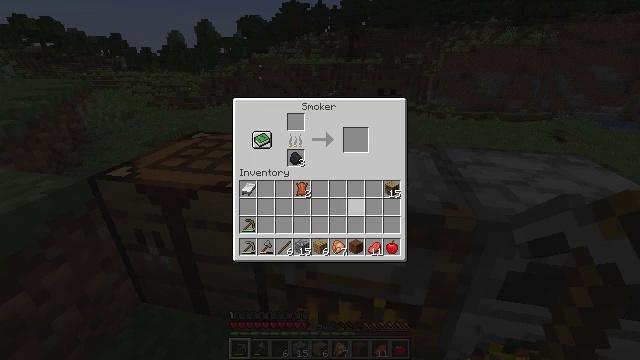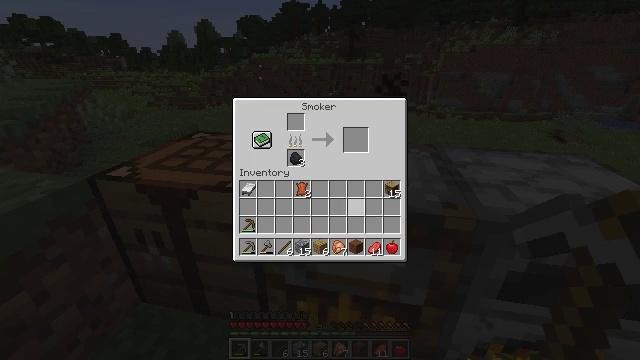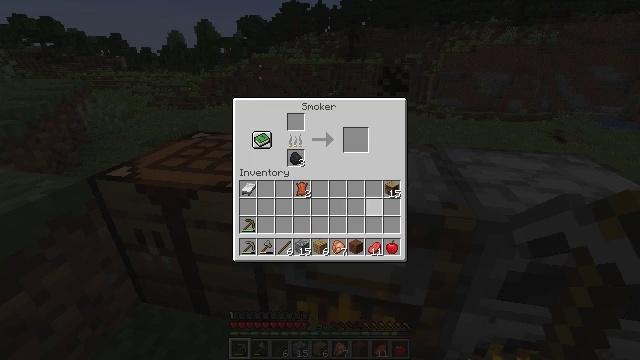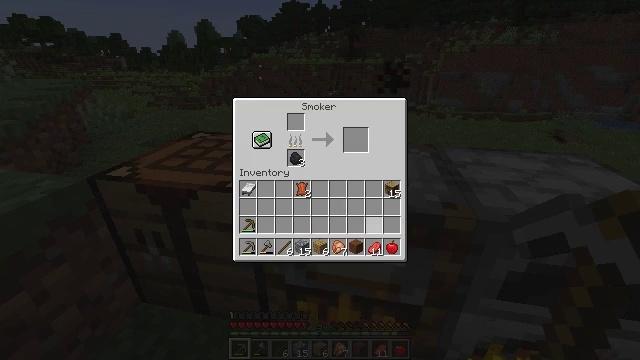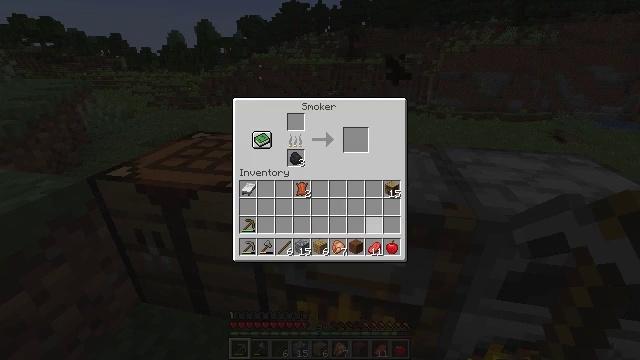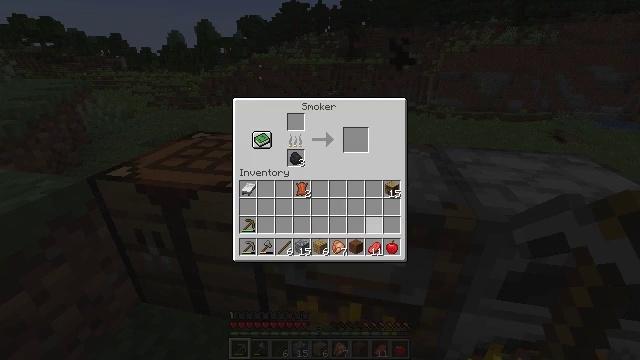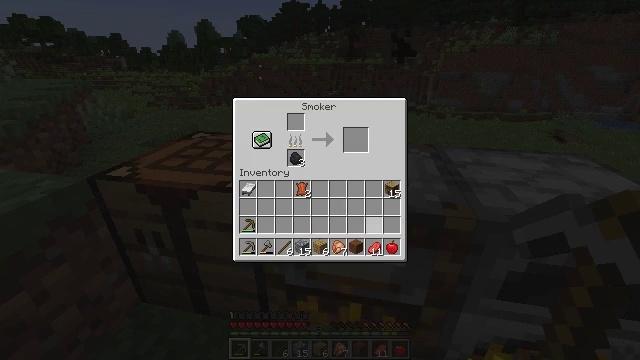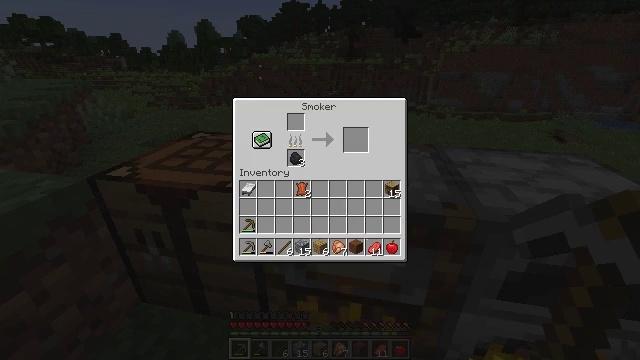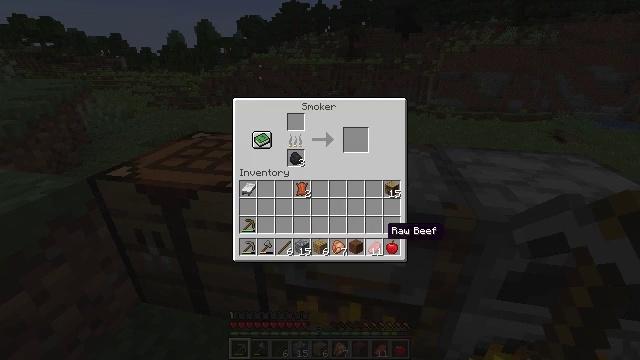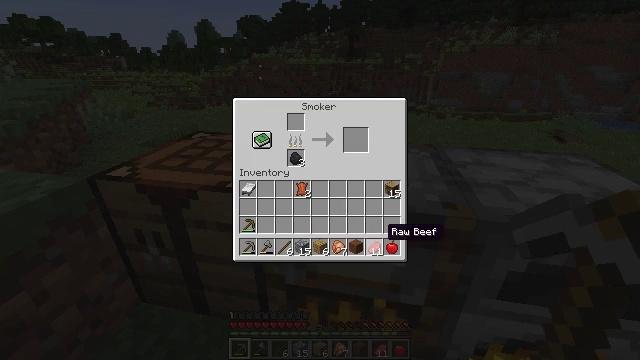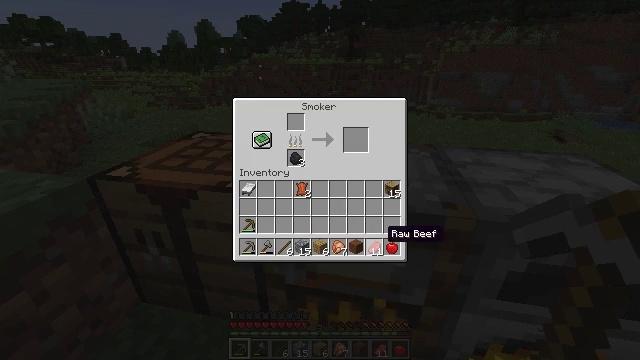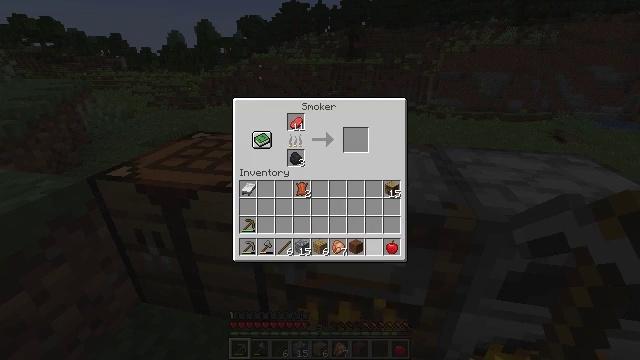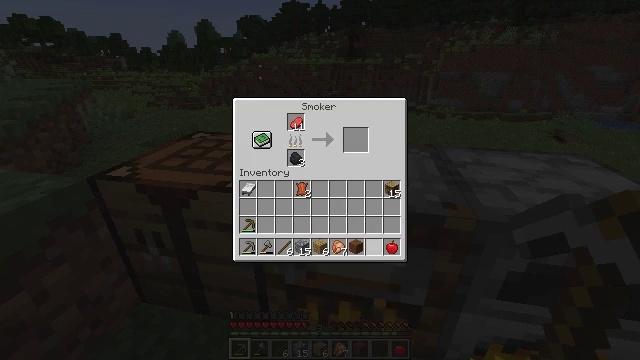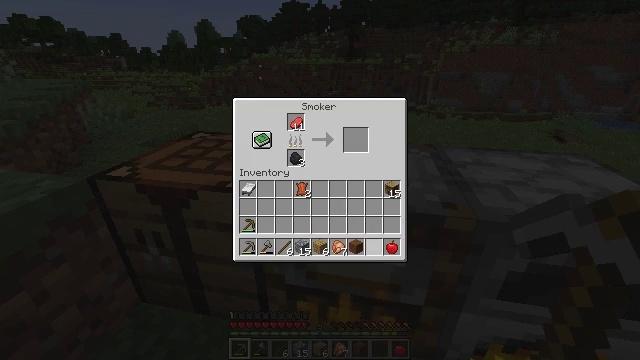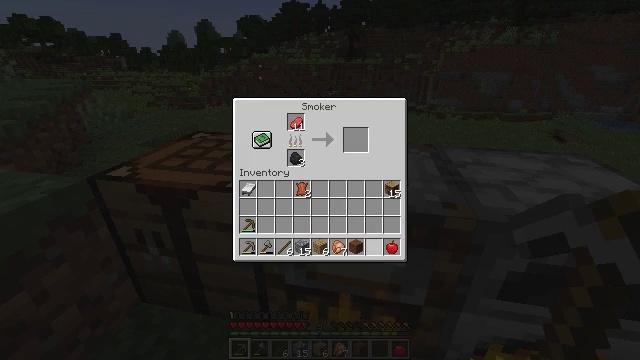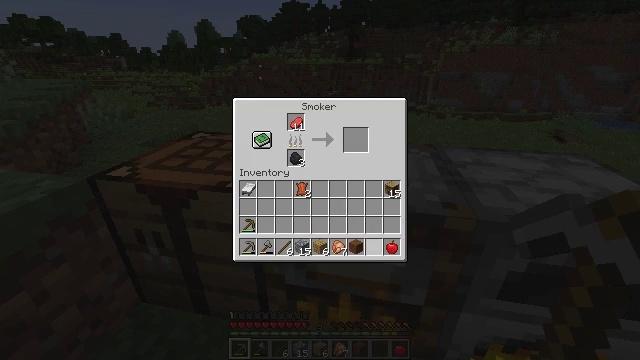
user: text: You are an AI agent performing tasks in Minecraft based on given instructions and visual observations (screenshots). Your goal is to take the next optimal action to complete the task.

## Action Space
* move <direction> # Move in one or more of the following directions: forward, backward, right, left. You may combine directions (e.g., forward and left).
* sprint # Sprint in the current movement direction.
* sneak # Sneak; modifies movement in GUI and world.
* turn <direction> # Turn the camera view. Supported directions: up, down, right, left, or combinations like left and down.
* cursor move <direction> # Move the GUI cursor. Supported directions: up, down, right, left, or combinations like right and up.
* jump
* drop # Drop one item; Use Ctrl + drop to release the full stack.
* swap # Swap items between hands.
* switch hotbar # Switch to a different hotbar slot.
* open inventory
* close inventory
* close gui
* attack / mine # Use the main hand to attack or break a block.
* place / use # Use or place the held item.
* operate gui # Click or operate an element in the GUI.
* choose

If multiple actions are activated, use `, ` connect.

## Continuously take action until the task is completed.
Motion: motion action
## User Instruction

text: Drop a brown wool block.
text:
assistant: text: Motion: sneak, cursor move down, open gui
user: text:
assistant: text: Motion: sneak
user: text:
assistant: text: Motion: sneak
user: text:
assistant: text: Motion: sneak
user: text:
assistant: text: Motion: sneak
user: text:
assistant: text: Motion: sneak
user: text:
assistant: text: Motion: sneak
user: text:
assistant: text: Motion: sneak
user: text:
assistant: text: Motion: sneak
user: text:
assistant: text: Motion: sneak
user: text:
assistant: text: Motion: sneak, operate gui
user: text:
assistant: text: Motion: sneak, operate gui
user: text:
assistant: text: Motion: sneak
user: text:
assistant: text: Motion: sneak
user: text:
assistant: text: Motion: sneak
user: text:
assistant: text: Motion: sneak, cursor move left
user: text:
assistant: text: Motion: cursor move left
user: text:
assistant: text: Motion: no_op
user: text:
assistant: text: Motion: cursor move left
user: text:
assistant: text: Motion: no_op
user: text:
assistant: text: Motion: no_op
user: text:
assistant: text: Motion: no_op
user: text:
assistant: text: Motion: no_op
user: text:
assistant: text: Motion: no_op
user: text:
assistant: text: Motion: no_op
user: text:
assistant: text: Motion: no_op
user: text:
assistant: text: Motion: operate gui
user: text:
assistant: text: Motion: operate gui
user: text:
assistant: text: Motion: cursor move right, operate gui
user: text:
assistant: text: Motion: cursor move right